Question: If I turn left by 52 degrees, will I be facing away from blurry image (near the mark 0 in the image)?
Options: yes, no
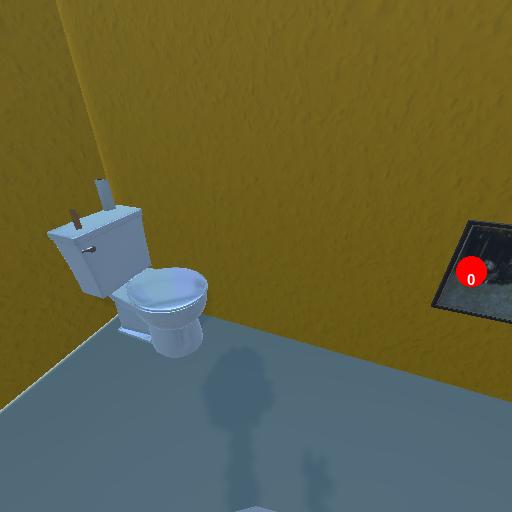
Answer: yes